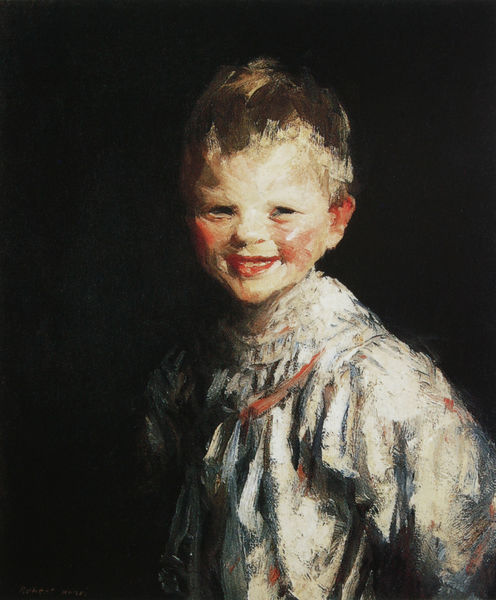
Titel: Laughing Child
Künstler: Robert Henri
Standort: New York (New York)
Institution: Whitney Museum of American Art
Schlagwörter: blau, dunkel, gemälde, schatten, weiß, gelb, mädchen, braun, grau, haar, hell, hintergrund, kleid, licht, mund, nase, ohr, orange, pastell, schwarz, stirn, rot, expressionismus, malerei, schleife, blond, hemd, jung, arme, augen, band, falten, gesicht, inkarnat, kragen, ärmel, bildnis, portrait, porträt, öl, pastos, dunkelheit, gewand, gold, haare, kind, kinn, kontrast, lippen, ohren, rosa, rouge, rund, lächeln, wangen, haltung, moderne, backen, wangenrot, abstrakt, duktus, glanz, faltenwurf, junge, rüschen, kurze haare, freude, lachen, hell dunkel, corinth, knabe, expressionistisch, bub, kittel, liebermann, pinselduktus, grinsen, zähne, frontalansicht, backe, bäckchen, hochkant, fröhlich, naturalistisch, leuchtend, weißes hemd, hemnd, glück, fröhlichkeit, stupsnase, bube, verschmitzt, rote backen, rote wangen, kinderbild, knäblein, wnagen, haarschopf, mädcehn, nachtjacke, rote bäckchen, june, 1800, spitzbübisch, kleiner bub, spitzbub, landbub, konstrastreich